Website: lowes
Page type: receipt
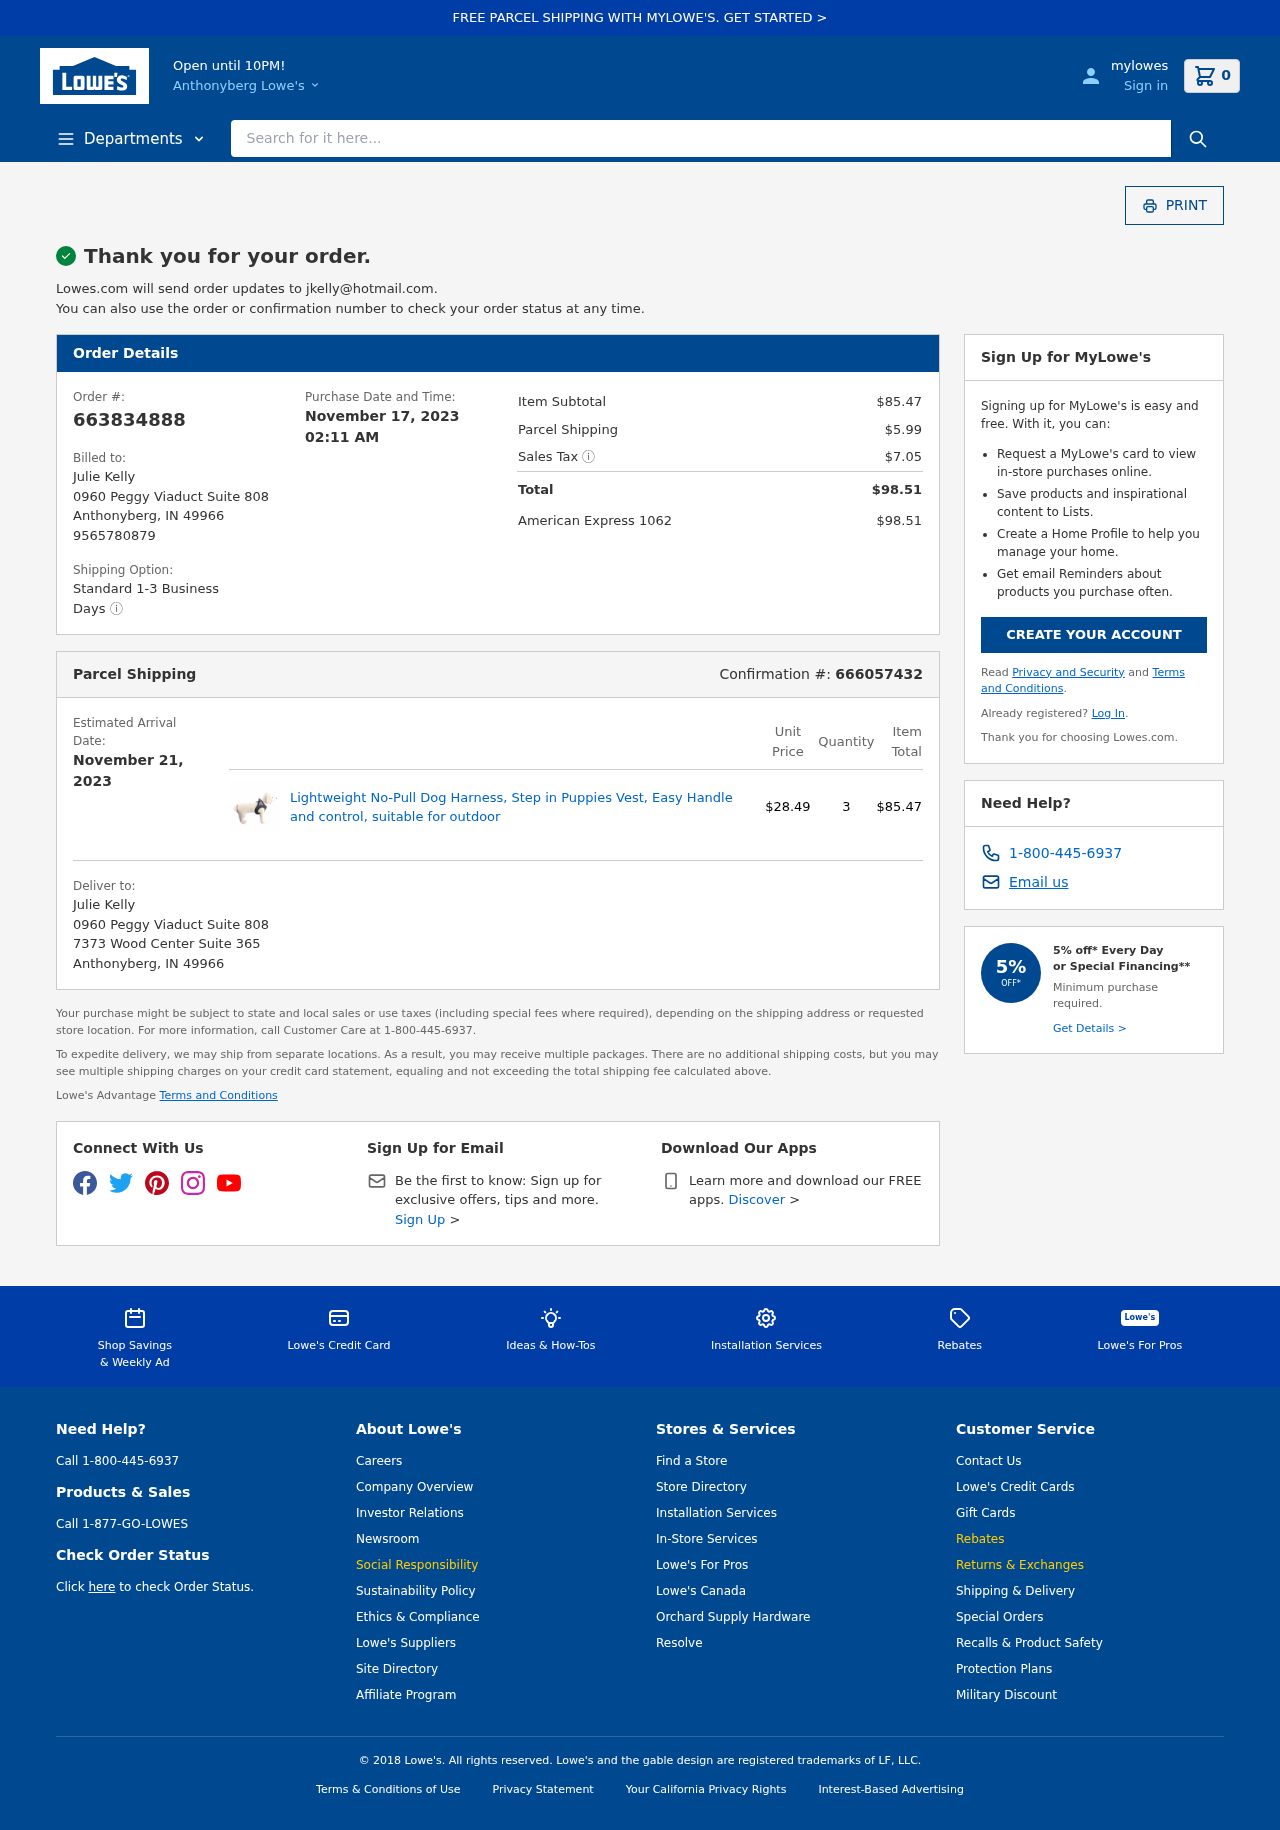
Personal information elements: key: PII_CARD_LAST4
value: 1062
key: PII_CARD_TYPE
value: American Express
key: PII_CITY
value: Anthonyberg
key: PII_EMAIL
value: jkelly@hotmail.com
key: PII_FULLNAME
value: Julie Kelly
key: PII_FULLNAME2
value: Julie Kelly
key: PII_PHONE
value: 9565780879
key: PII_POSTCODE
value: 49966
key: PII_STATE_ABBR
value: IN
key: PII_STREET
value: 0960 Peggy Viaduct Suite 808
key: PII_STREET2
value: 7373 Wood Center Suite 365
Product elements: key: PRODUCT1_NAME
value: Lightweight No-Pull Dog Harness, Step in Puppies Vest, Easy Handle and control, suitable for outdoor
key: PRODUCT1_PRICE
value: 28.49
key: PRODUCT1_QUANTITY
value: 3
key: PRODUCT1_ITEM_TOTAL
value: $85.47
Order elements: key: ORDER_NUM_ITEMS
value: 0
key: ORDER_ID
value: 663834888
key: ORDER_DATE
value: November 17, 2023 02:11 AM
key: ORDER_SUBTOTAL
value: $85.47
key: ORDER_SHIPPING_COST
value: $5.99
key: ORDER_TAX
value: $7.05
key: ORDER_TOTAL
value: $98.51
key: ORDER_TOTAL2
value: $98.51
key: ORDER_CONFIRMATION
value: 666057432
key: ORDER_DELIVERY_DATE
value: November 21, 2023
Search elements: key: HEADER_SEARCH
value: Search for it here...